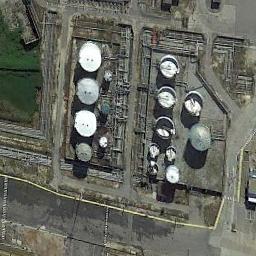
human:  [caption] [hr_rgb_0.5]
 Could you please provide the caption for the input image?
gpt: There is a black house beside the storage tanks .

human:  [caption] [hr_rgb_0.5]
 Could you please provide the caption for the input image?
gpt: There are some white and silver storage tanks on the bare land .

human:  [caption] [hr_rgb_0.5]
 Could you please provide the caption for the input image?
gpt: There are many storage tanks of different sizes .

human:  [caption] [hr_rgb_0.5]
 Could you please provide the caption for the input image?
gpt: There are many neatly arranged storage tanks and many pipelines in the factory, And there is a lawn next to the factory .

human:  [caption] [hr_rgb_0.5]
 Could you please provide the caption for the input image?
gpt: There are some storage tanks of different sizes .